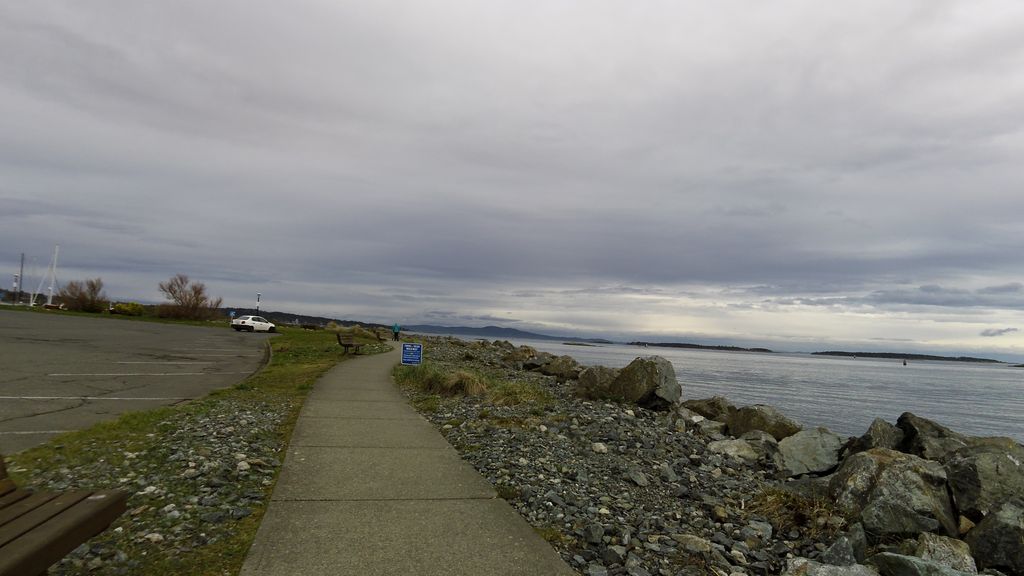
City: victoria